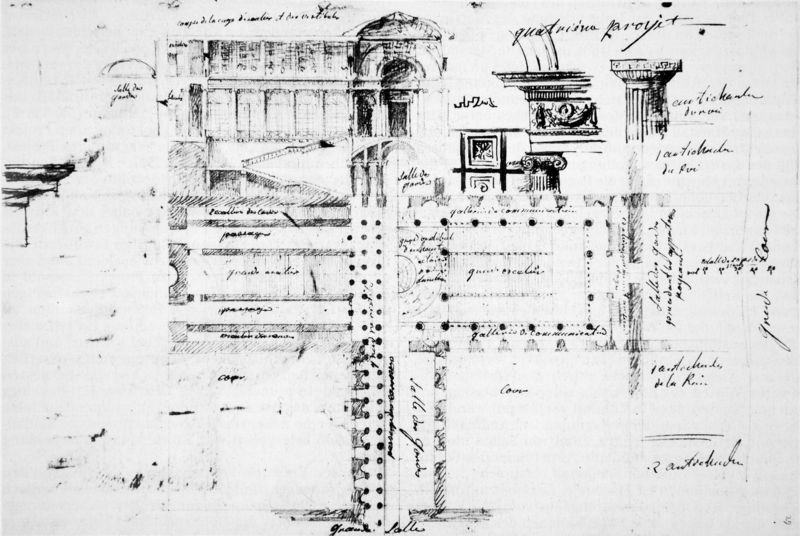
Titel: Residenz in München - Treppenhausstudie viertes Projekt
Künstler: Carl von Fischer
Standort: München
Institution: Architektursammlung der Technischen Universität
Schlagwörter: weiß, fenster, grau, schwarz, skizze, säule, säulen, tür, zeichnung, anlage, dach, gebäude, schloss, ornament, profile, architektur, sockel, türbogen, kirche, klassizismus, girlande, front, garten, kanneliert, kannelierung, schrift, papier, bogen, fassade, italien, mauer, grafik, linien, hof, rundbogen, kuppel, treppe, tor, halle, bögen, punkte, eingang, gang, keller, tusche, arkade, innenhof, loggia, umgang, gewölbe, schnitt, text, beschriftung, entwurf, architrav, kapitelle, kathedrale, langhaus, kapitell, fries, portal, gesims, mittelschiff, querhaus, ionisch, portikus, plan, tempel, kasetten, dorisch, skizzen, querschnitt, rundung, sakral, bau, handschrift, details, sakralbau, höfe, tonne, basilika, gebälk, kasette, säulengang, grundriss, bauwerk, aufriss, krypta, tonnengewölbe, gänge, atrium, dorica, kolonade, längsschnitt, notizen, untergeschoss, architraf, durchgänge, agora, bauteile, fragmente, kanelure, kaneluren, peripter, st peter